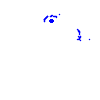
Particle: electron